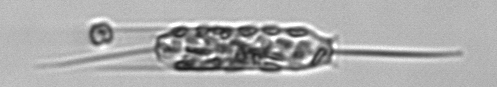
Label: Ditylum_brightwellii